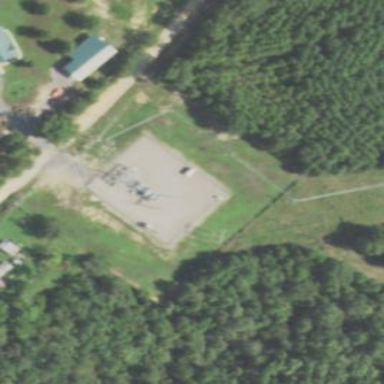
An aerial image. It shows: Minor distribution substation.